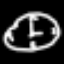
Label: clock